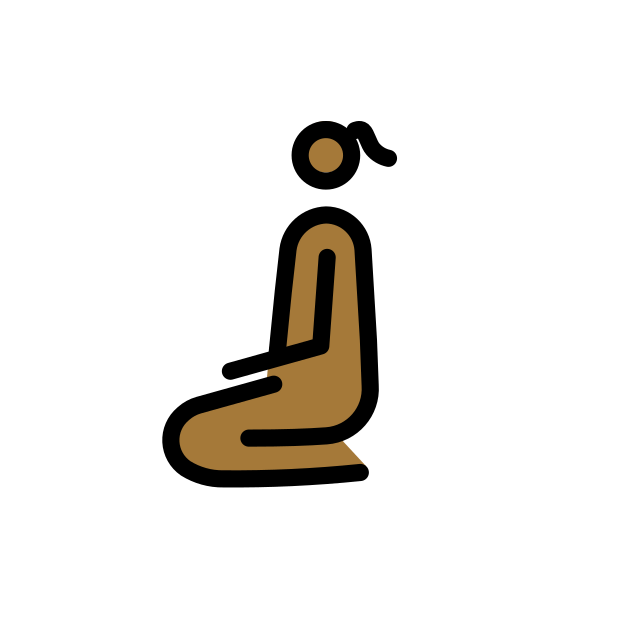
woman kneeling: medium-dark skin tone